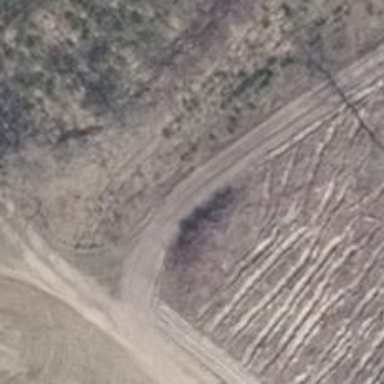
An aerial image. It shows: Track with very rough surface.